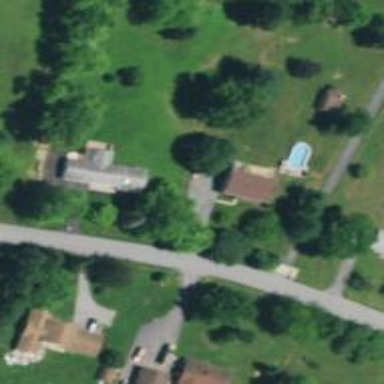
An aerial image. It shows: Driveway.